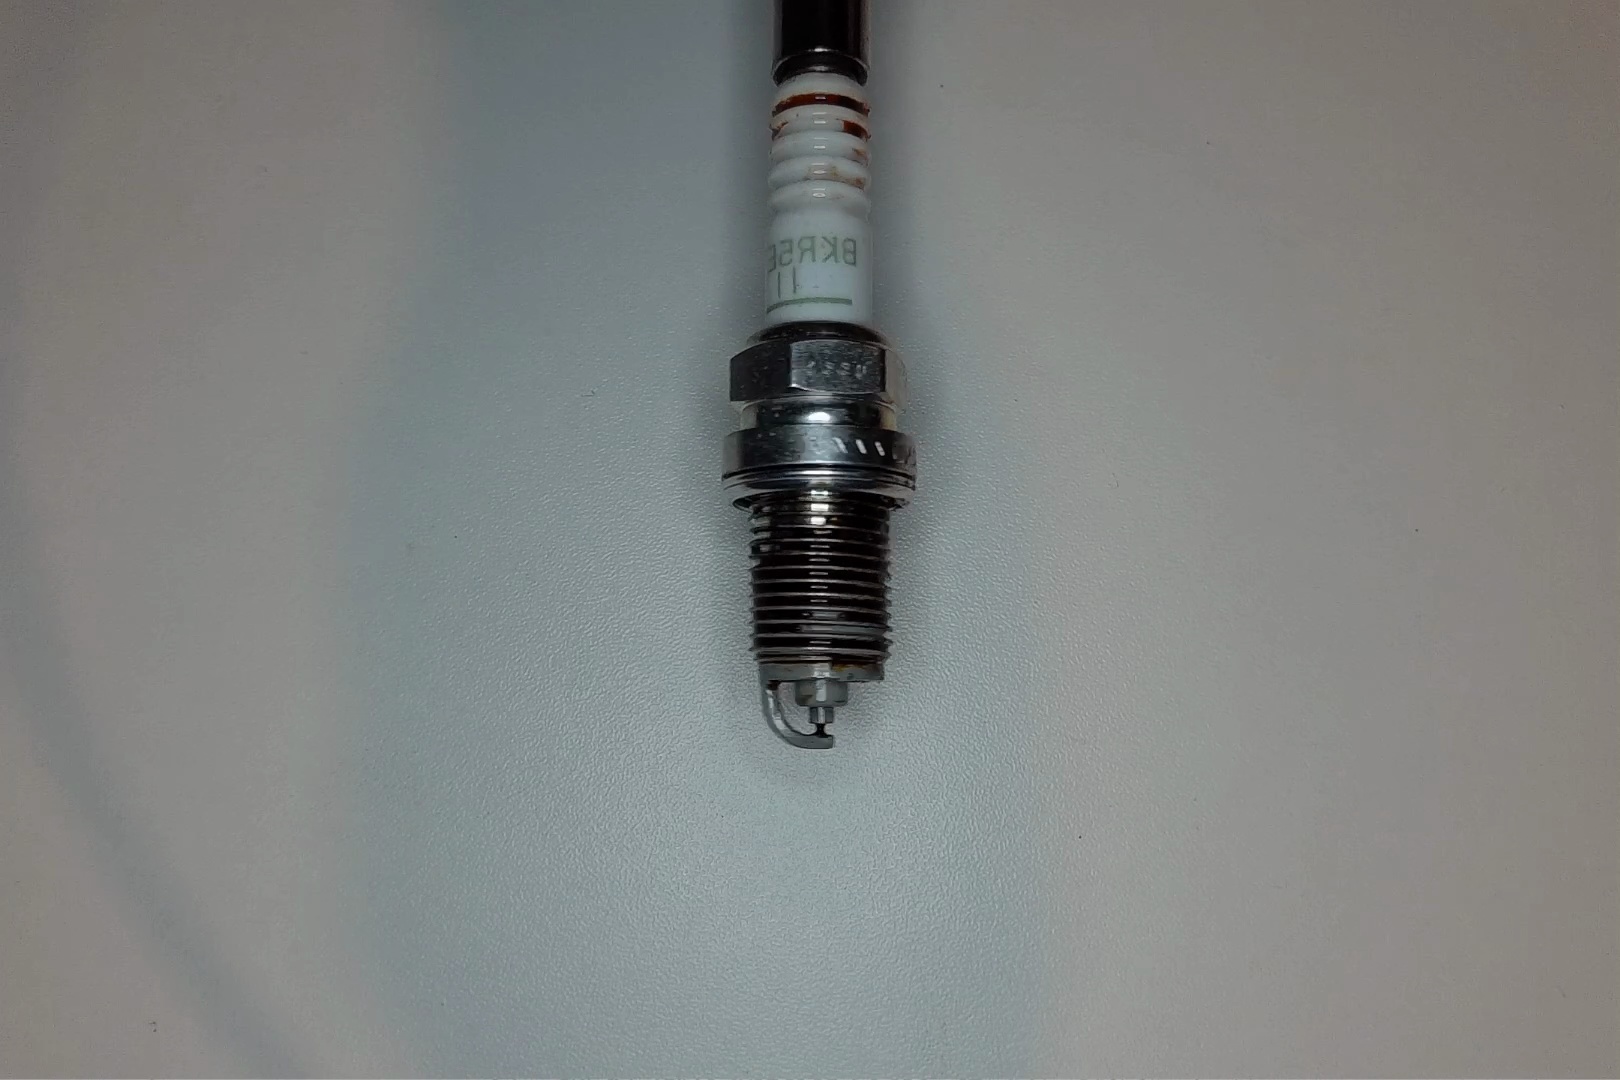
Label: anomaly